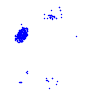
Particle: proton